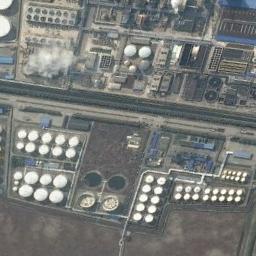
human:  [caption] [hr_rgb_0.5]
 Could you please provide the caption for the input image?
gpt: There are many neatly arranged storage tanks and many pipelines in the factory, And there is a lawn next to the factory .

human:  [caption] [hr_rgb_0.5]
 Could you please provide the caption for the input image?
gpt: There are three larger storage tanks and more than a dozen smaller storage tanks .

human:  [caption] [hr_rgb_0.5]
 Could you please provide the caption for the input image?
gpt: Several buildings are beside the storage tanks .

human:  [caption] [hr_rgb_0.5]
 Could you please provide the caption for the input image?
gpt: There are many storage tanks on the bare land next to buildings .

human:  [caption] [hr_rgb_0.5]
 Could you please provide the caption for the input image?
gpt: There are many storage tanks arranged neatly .